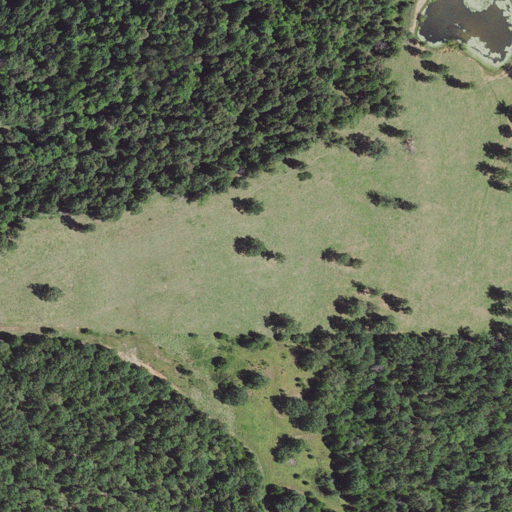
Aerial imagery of mountain in Arkansas named Negro Mountain containing deciduous forest, pasture, shrub, grassland, mixed forest, and open water